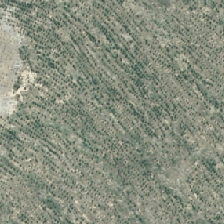
Land cover: harvested_forest